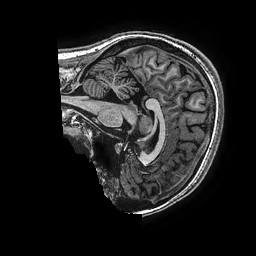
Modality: T1w
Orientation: sagittal
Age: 17
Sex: female
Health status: ill
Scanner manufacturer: ge
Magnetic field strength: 3 T
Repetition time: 0.00766 s
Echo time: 0.003476 s